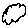
Label: cloud